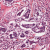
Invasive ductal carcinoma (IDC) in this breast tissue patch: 1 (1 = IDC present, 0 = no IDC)